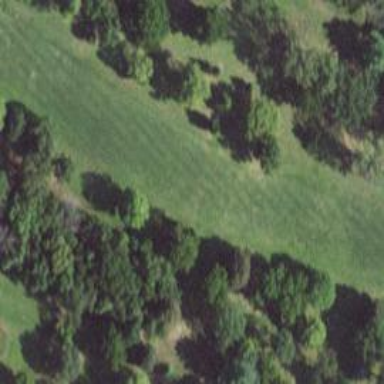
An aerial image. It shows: Golf fairway surrounded by grass.